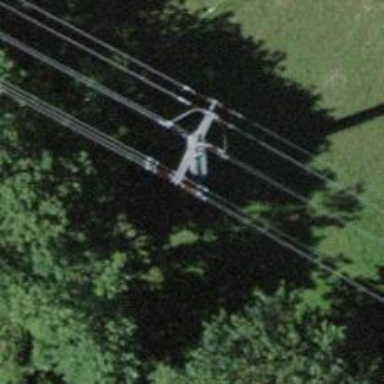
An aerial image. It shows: Power line in the image.